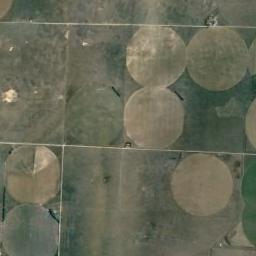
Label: circular_farmland